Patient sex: M
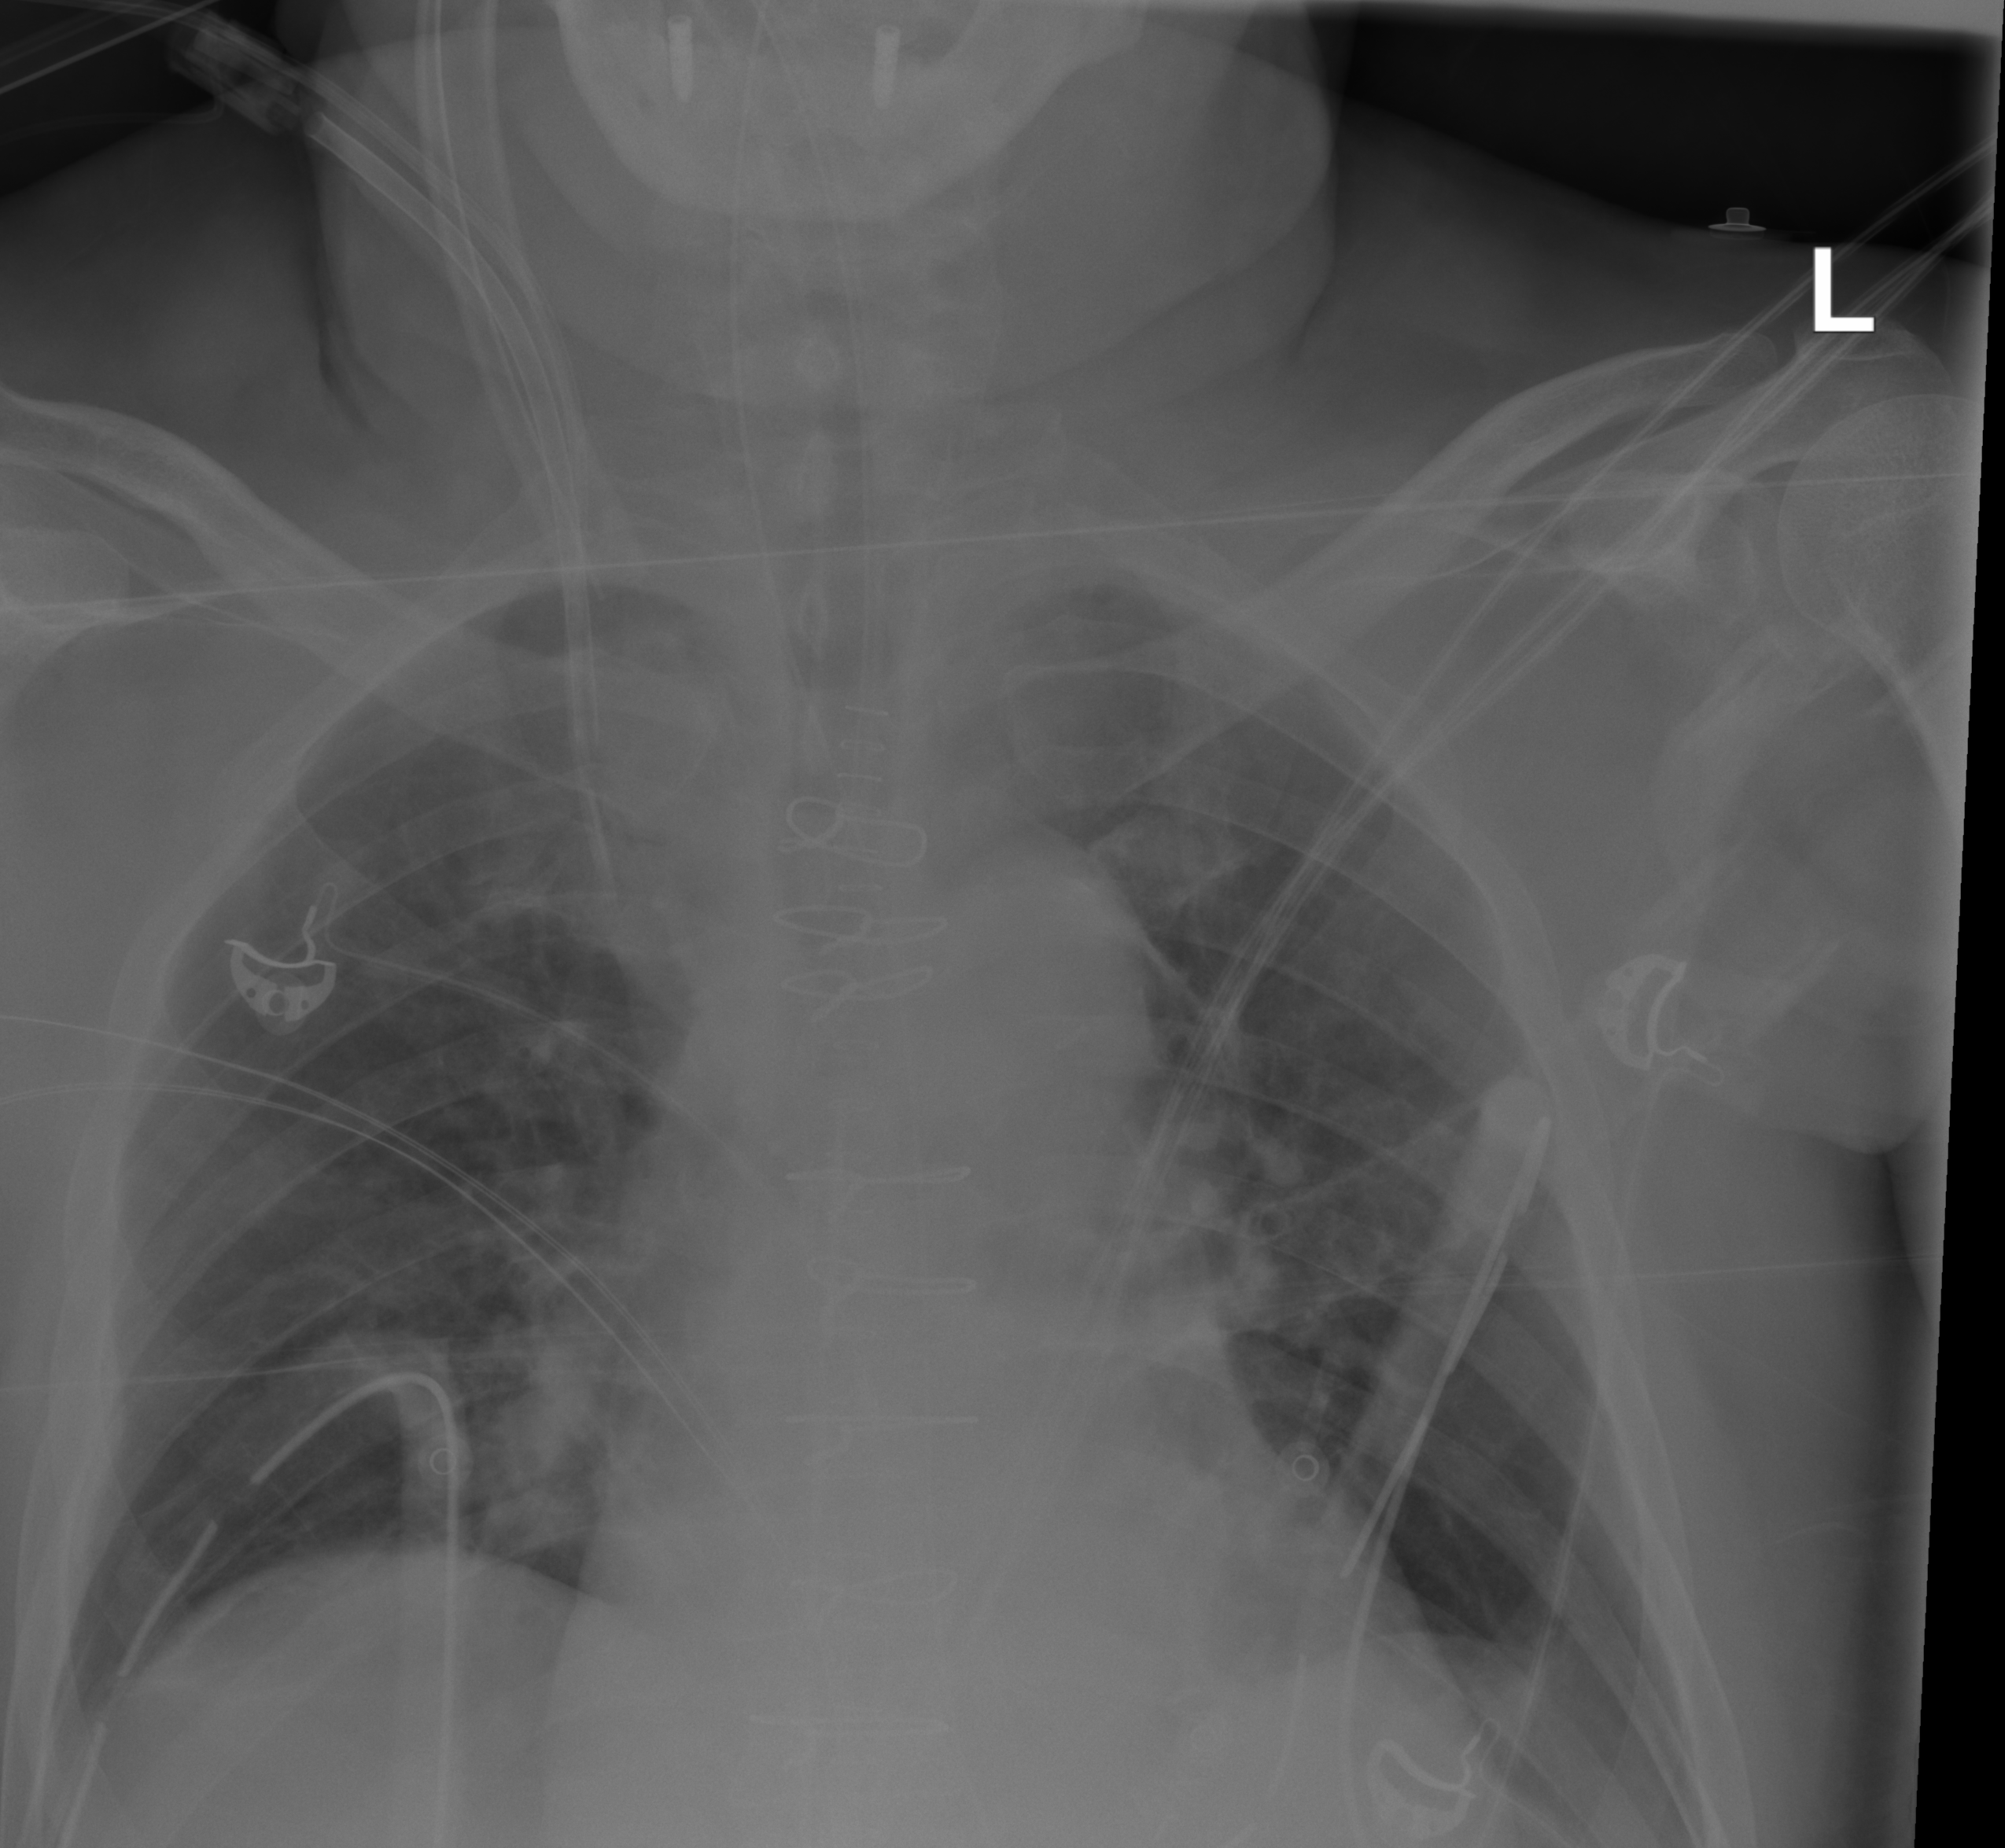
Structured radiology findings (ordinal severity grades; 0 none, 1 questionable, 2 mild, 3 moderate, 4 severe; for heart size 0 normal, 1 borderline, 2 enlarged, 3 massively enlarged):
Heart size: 1
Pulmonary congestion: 0
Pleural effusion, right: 0
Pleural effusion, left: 0
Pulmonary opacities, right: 0
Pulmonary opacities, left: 0
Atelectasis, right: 0
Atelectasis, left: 0